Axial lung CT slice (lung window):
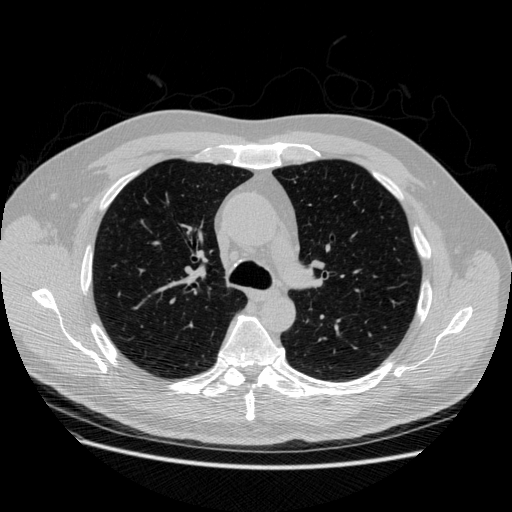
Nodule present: no